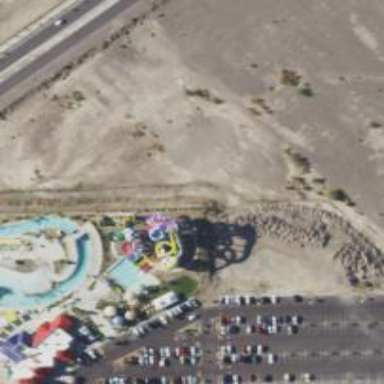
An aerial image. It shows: Water slide attraction.